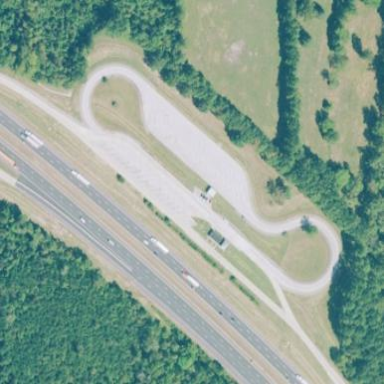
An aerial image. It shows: Weigh station.